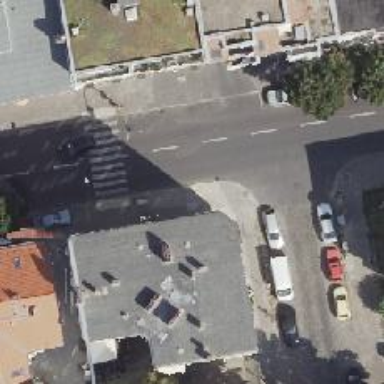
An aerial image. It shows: There is collision protection in place for parking obstacles.